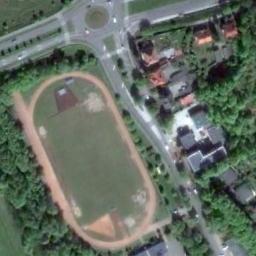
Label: ground_track_field